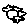
Label: flower